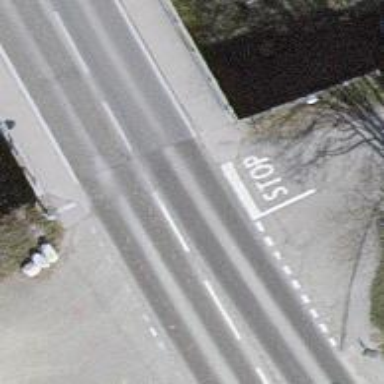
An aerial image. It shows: Road with stop sign.